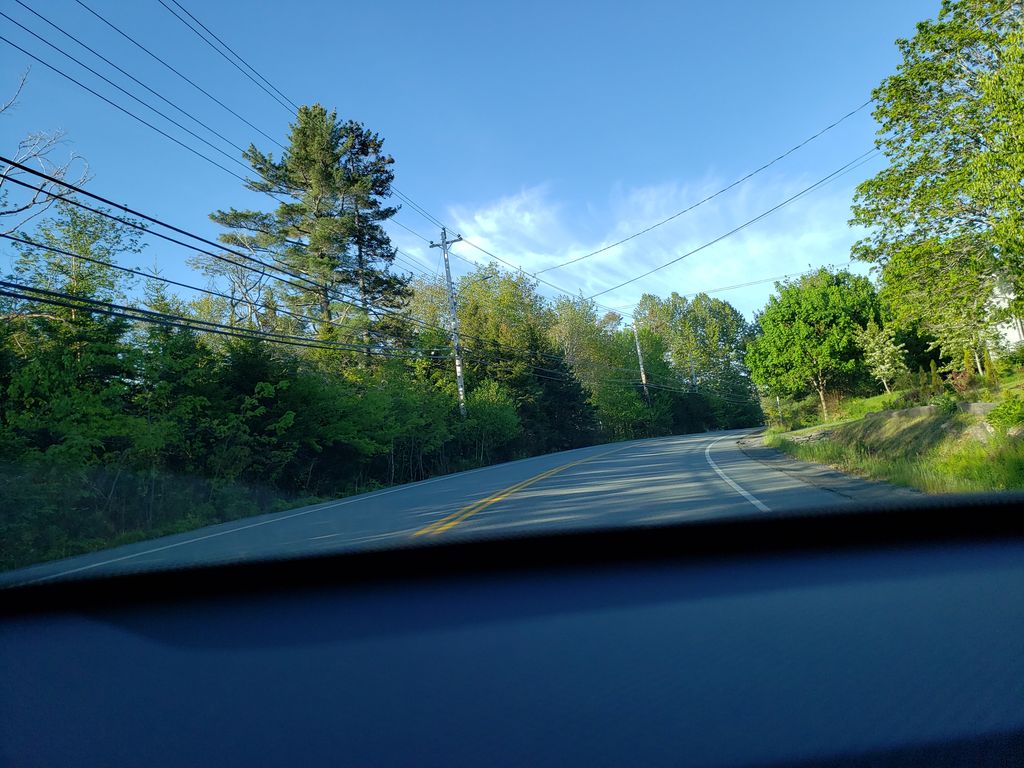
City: halifax